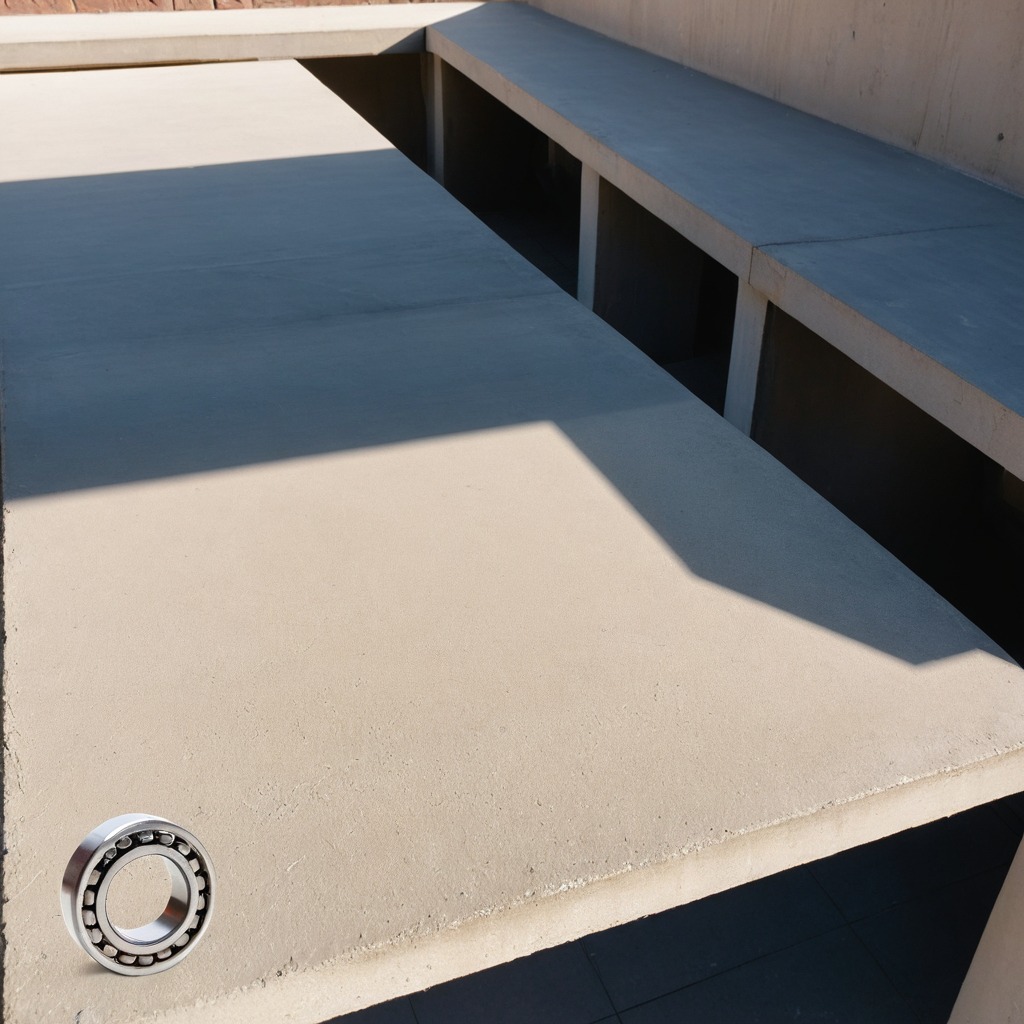
A metal ball bearing is lying on the concrete workbench.